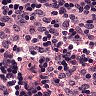
Metastatic tissue present: no